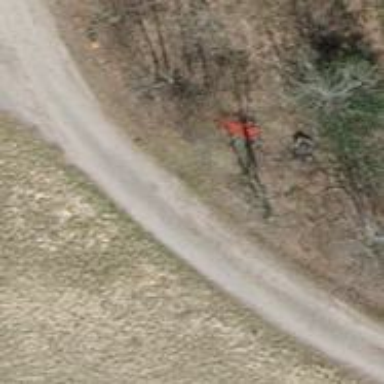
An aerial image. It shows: Red bench.